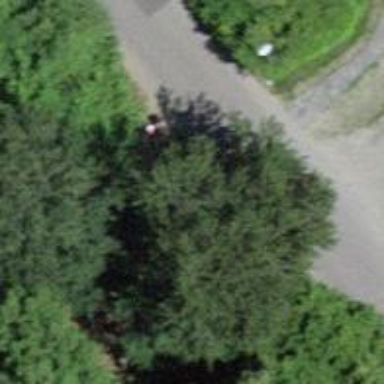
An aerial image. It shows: Guidepost mounted on pole.